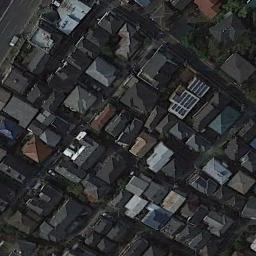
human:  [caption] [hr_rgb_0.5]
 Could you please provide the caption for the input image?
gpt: There aren't many trees in the residential area .

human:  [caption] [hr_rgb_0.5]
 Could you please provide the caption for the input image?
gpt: There are many roads and neatly arranged houses and trees in densely populated areas .

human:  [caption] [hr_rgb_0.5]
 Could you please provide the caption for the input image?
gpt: The dense residential is next to the road .

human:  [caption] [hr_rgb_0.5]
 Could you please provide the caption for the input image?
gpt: A dense residential area has lots of houses arranged neatly .

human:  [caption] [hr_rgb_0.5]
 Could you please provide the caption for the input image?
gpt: There are many black buildings on a dense residential area .